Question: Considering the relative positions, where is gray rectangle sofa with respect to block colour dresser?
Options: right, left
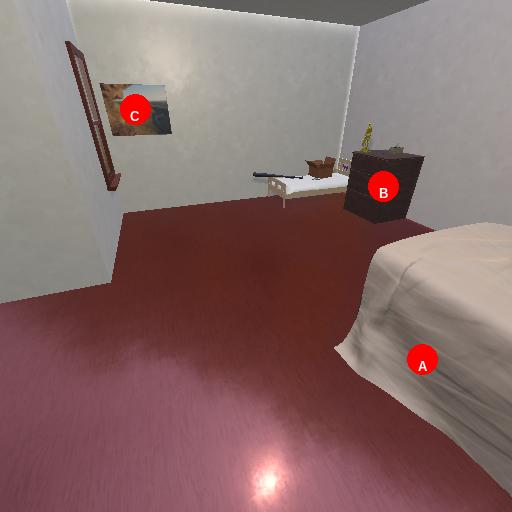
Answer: right